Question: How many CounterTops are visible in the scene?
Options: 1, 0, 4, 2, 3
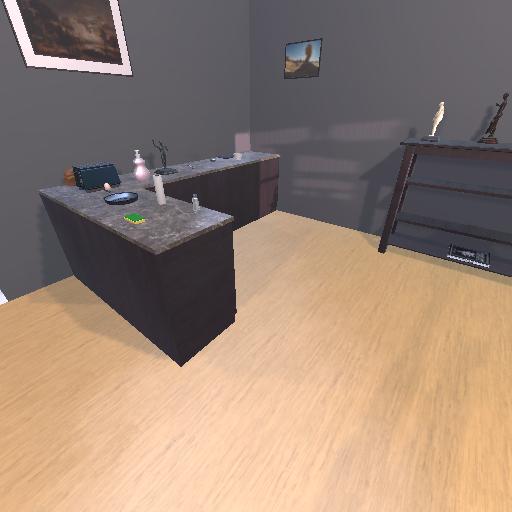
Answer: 1